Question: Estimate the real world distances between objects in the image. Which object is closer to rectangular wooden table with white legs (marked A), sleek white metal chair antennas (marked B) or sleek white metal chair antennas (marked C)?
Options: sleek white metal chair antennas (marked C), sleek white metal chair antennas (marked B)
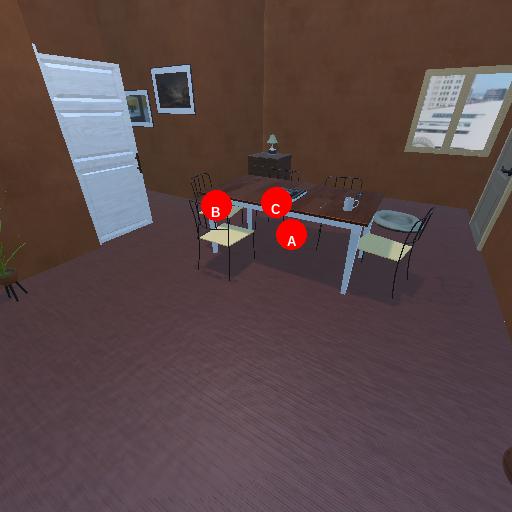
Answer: sleek white metal chair antennas (marked C)